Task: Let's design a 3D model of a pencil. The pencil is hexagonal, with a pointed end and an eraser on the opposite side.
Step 142:
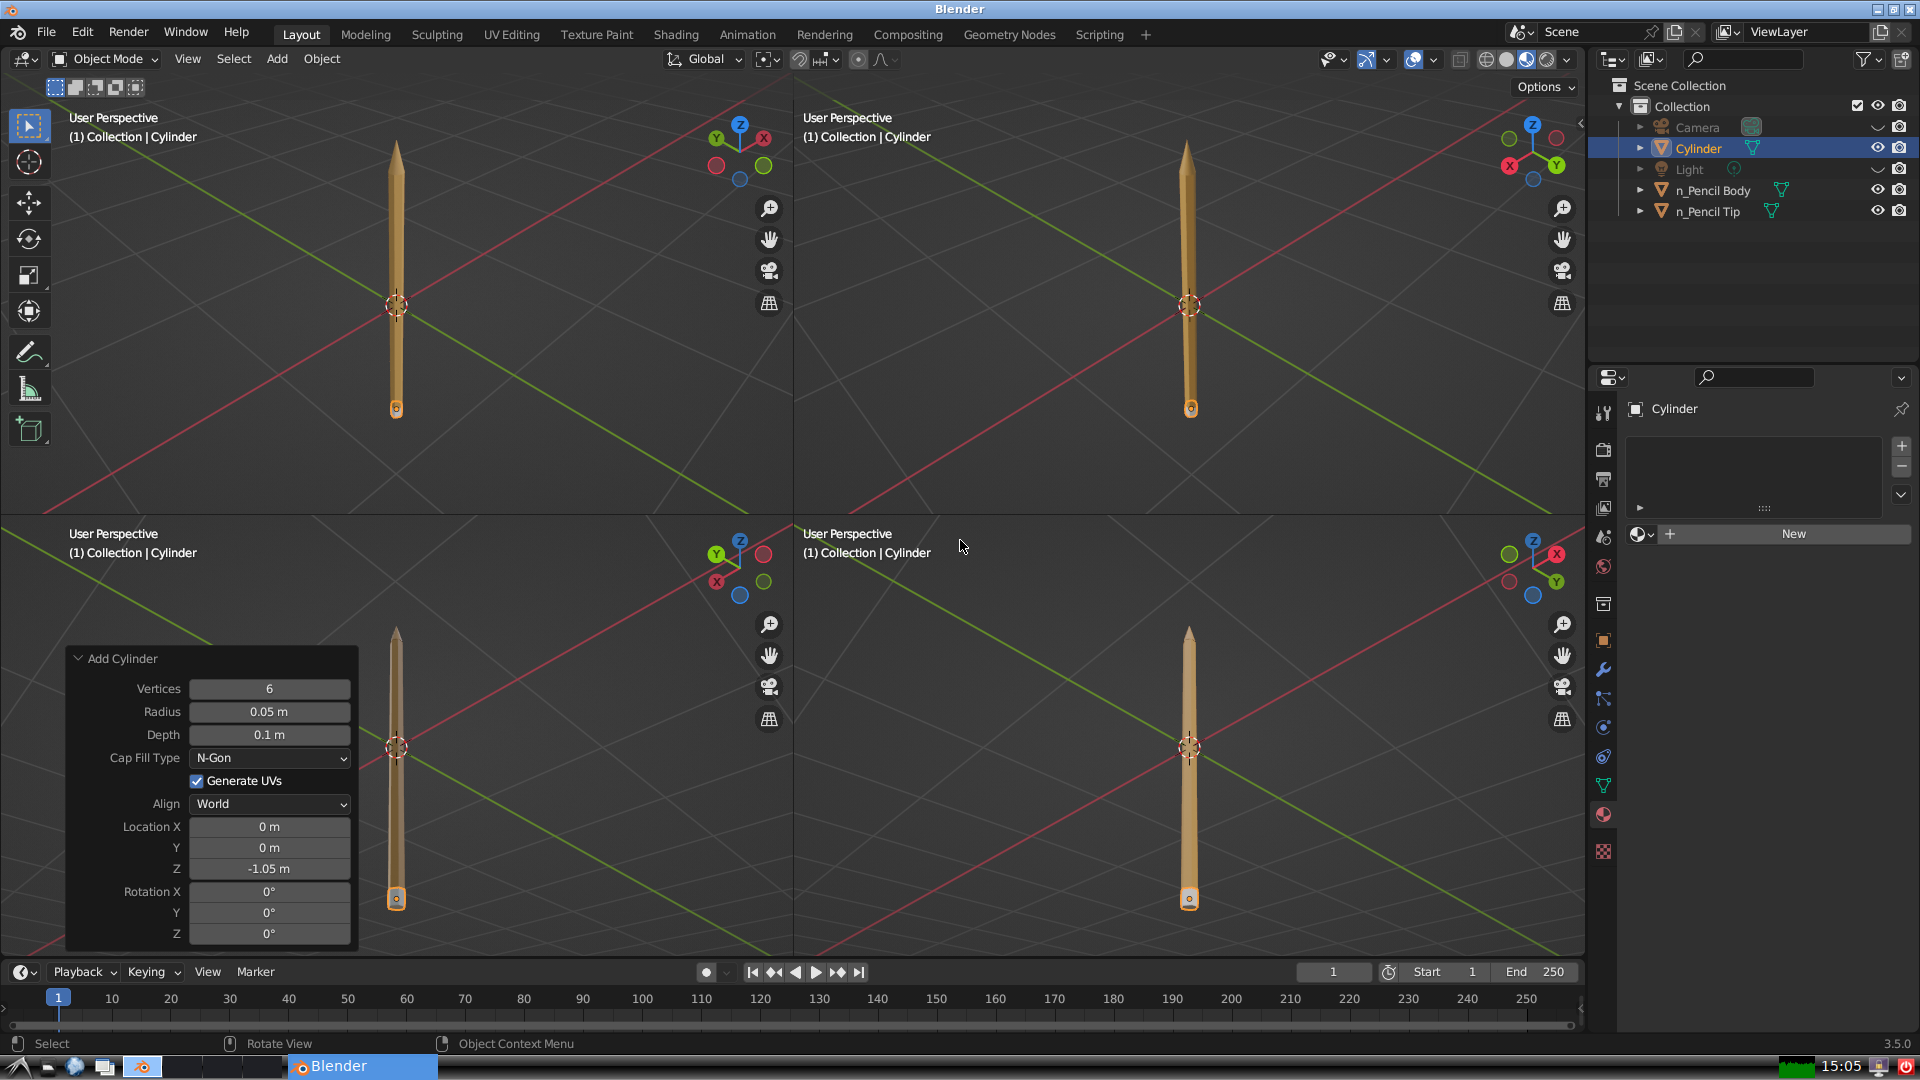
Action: {"key_press": ['Ctrl, Home']}